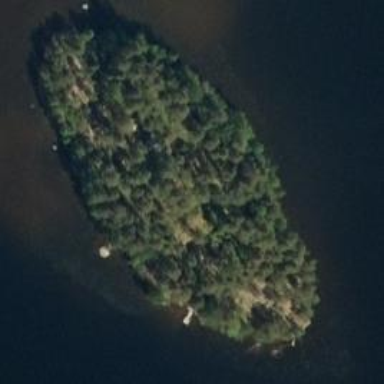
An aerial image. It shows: Islet.